Question: I'm testing the vCloud Java SDK and I have some problems with the network settings.
I've achieved to create the vApp from a template, but the problem is that the vApp gets the wrong network interfaces.
I have two interfaces named (see the picture):

1.) 4PM-GR-test-Routed
2.) 4PM-GR-test-LAN-servers-arc-VLAN
I when I create the vApp via the template with
'''
Vapp vapp = vdc.instantiateVappTemplate(instVappTemplParams);
'''
if I control the there are both network in the params but the final created vApp has two networks both named
I use the folowing code :
'''
public static Vapp newvAppFromTemplate(ReferenceType vAppTemplateReference, Vdc vdc) throws VCloudException {
System.out.println("Instantiating " + vAppTemplateReference.getName() + " " + vAppTemplateReference.getHref());
System.out.println("-------------------------------");
// get the href of the OrgNetwork to which we can connect the vApp network
if (vdc.getAvailableNetworkRefs().size() == 0) {
System.out.println("No Networks in vdc to instantiate the vapp");
System.exit(0);
}
List<ReferenceType> networks = new ArrayList<ReferenceType>(vdc.getAvailableNetworkRefs());
// fill in the NetworkConfigSection
NetworkConfigSectionType networkConfigSection = new NetworkConfigSectionType();
MsgType networkInfo = new MsgType();
networkConfigSection.setInfo(networkInfo);
List<VAppNetworkConfigurationType> vAppNetworkConfigs = networkConfigSection.getNetworkConfig();
// specify the NetworkConfiguration for the vApp network
Iterator<ReferenceType> networkIterator = vdc.getAvailableNetworkRefs().iterator();
while(networkIterator.hasNext()){
ReferenceType networkReference = networkIterator.next();
System.out.println(networkReference.getName());
NetworkConfigurationType networkConfiguration = new NetworkConfigurationType();
networkConfiguration.setParentNetwork(networkReference);
networkConfiguration.setFenceMode(FenceModeValuesType.BRIDGED.value());
VAppNetworkConfigurationType vAppNetworkConfiguration = new VAppNetworkConfigurationType();
vAppNetworkConfiguration.setConfiguration(networkConfiguration);
vAppNetworkConfiguration.setNetworkName(networkReference.getName());
vAppNetworkConfigs.add(vAppNetworkConfiguration);
}
// fill in remaining InstantititonParams (name, Source)
InstantiationParamsType instantiationParams = new InstantiationParamsType();
List<JAXBElement<? extends SectionType>> sections = instantiationParams.getSection();
sections.add(new ObjectFactory().createNetworkConfigSection(networkConfigSection));
// create the request body (InstantiateVAppTemplateParams)
InstantiateVAppTemplateParamsType instVappTemplParams = new InstantiateVAppTemplateParamsType();
instVappTemplParams.setName("4pm-test-00004");
instVappTemplParams.setSource(vAppTemplateReference);
instVappTemplParams.setInstantiationParams(instantiationParams);
// make the request, and get an href to the vApp in return
Vapp vapp = vdc.instantiateVappTemplate(instVappTemplParams);
return vapp;
}
'''
And when I call the method to set the filan IP-s I got two networks with the same name as I said before.
The code for setting the ip-a is:
'''
public static void configureVMsIPAddressingMode(ReferenceType vappRef,Vdc vdc) throws VCloudException, TimeoutException {
System.out.println(" Configuring VM Ip Addressing Mode");
Vapp vapp = Vapp.getVappByReference(vcloudClient, vappRef);
List<VM> childVms = vapp.getChildrenVms();
for (VM childVm : childVms) {
NetworkConnectionSectionType networkConnectionSection = childVm.getNetworkConnectionSection();
List<NetworkConnectionType> networkConnections = networkConnectionSection.getNetworkConnection();
for (NetworkConnectionType networkConnection : networkConnections) {
String neteworkName = vdc.getAvailableNetworkRefs().iterator().next().getName();
networkConnection.setIpAddressAllocationMode(IpAddressAllocationModeType.MANUAL.value());
networkConnection.setNetwork(neteworkName);
System.out.println(neteworkName);
if(neteworkName.equals("4PM-GR-test-Routed")){
networkConnection.setIpAddress("192.168.135.4");
}else{
networkConnection.setIpAddress("10.30.1.4");
}
}
childVm.updateSection(networkConnectionSection).waitForTask(0);
for (String ip : VM.getVMByReference(vcloudClient,childVm.getReference()).getIpAddressesById().values()) {
System.out.println(" " + ip);
}
}
}
'''
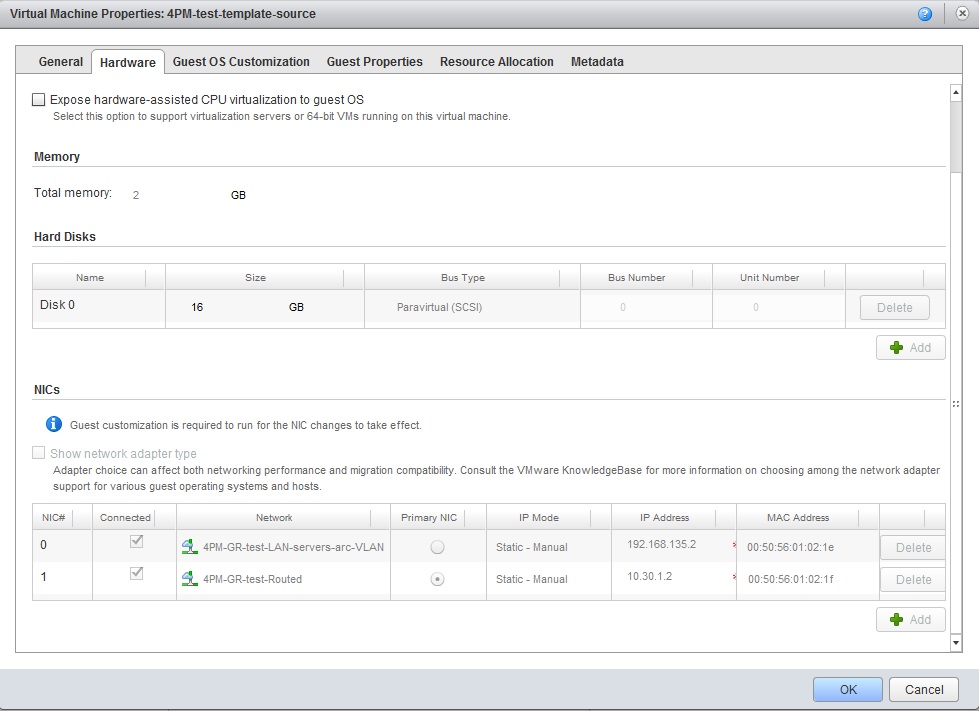
Answer: I figured out that it was a bug in my code
this code was giving me always the same name
'''
String neteworkName = vdc.getAvailableNetworkRefs().iterator().next().getName();
'''
it should be
'''
String neteworkName = networkConnection.getNetwork();
'''